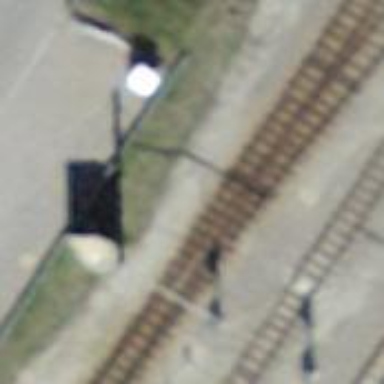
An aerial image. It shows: Narrow-gauge railway siding with electrified contact lines. It consists of one track.